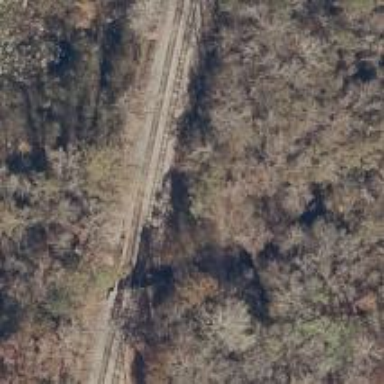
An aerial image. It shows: Railway bridge.